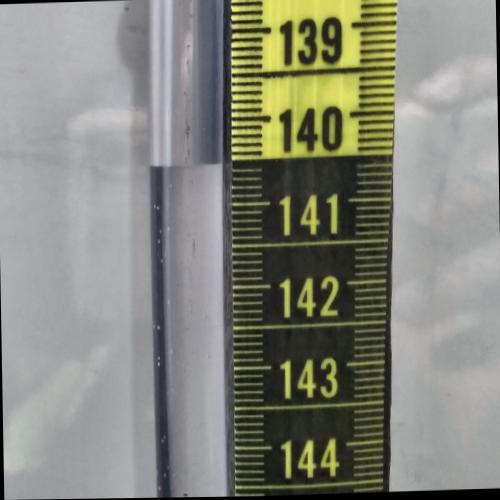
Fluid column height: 140.5 cm